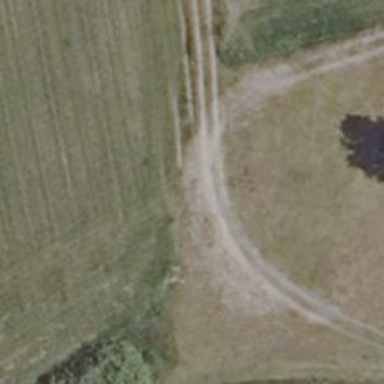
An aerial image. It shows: Dirt track road.